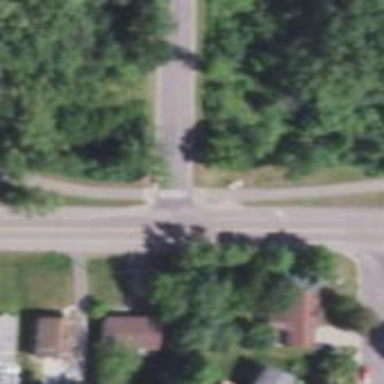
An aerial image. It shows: Marked zebra crossing on asphalt cycleway.